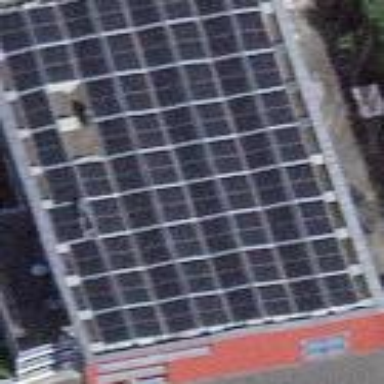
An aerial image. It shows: Solar power generator using photovoltaic method with solar photovoltaic panel types.